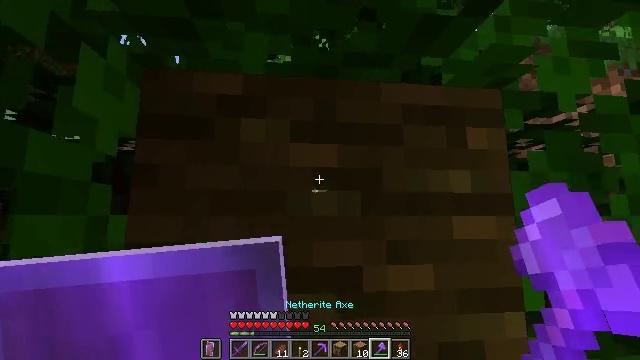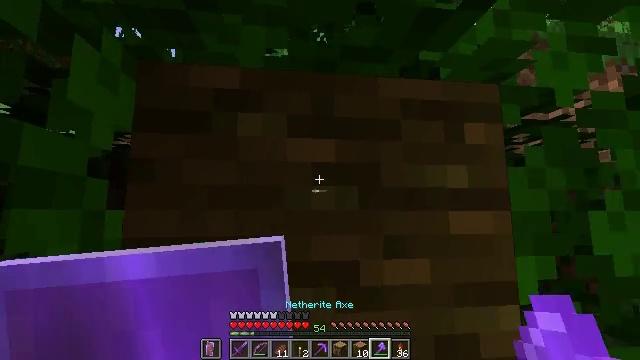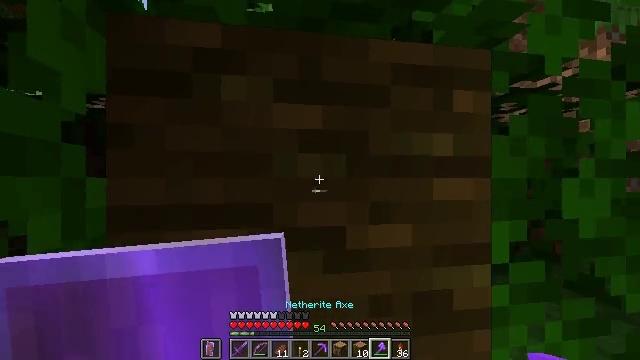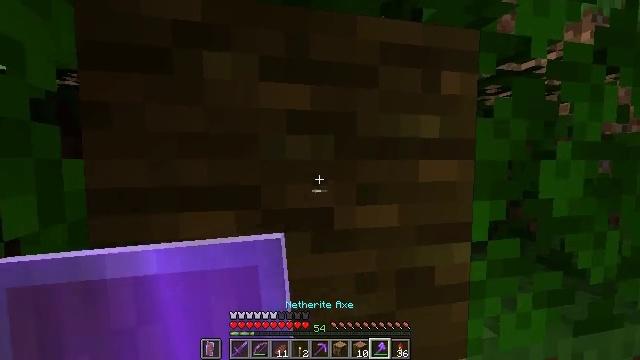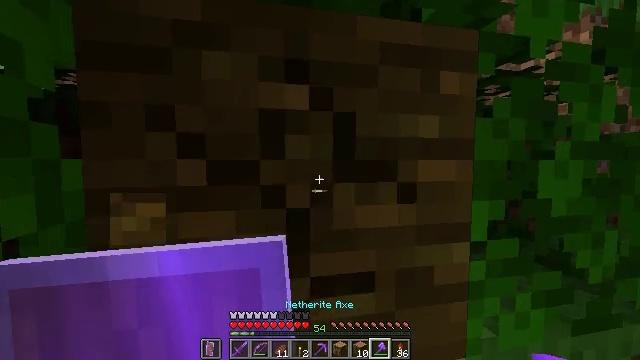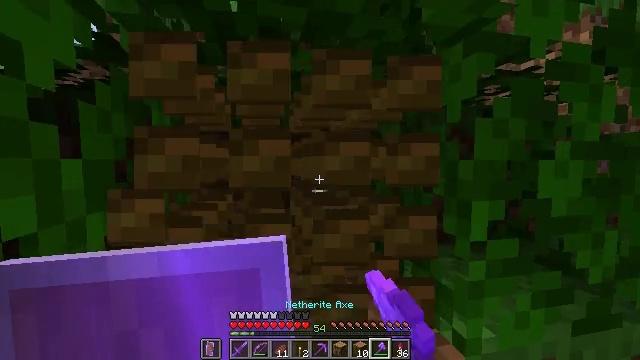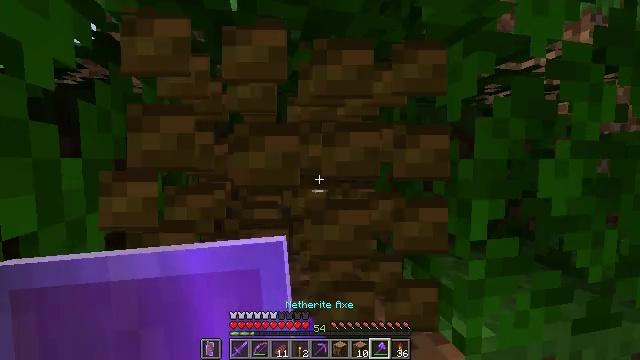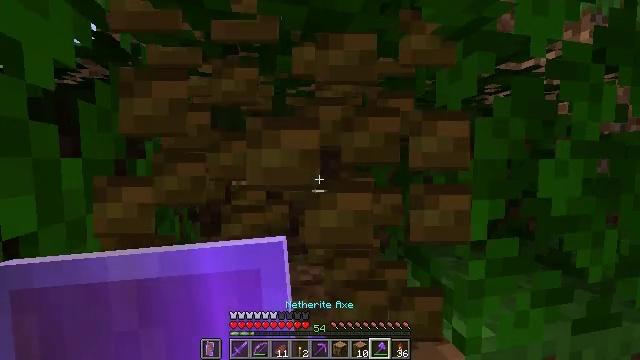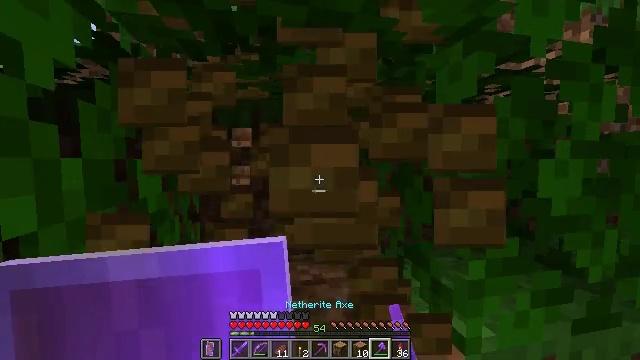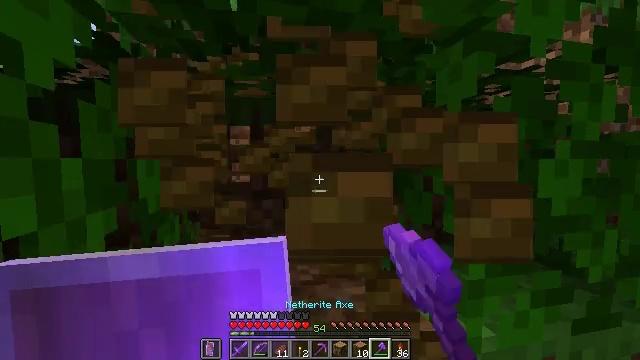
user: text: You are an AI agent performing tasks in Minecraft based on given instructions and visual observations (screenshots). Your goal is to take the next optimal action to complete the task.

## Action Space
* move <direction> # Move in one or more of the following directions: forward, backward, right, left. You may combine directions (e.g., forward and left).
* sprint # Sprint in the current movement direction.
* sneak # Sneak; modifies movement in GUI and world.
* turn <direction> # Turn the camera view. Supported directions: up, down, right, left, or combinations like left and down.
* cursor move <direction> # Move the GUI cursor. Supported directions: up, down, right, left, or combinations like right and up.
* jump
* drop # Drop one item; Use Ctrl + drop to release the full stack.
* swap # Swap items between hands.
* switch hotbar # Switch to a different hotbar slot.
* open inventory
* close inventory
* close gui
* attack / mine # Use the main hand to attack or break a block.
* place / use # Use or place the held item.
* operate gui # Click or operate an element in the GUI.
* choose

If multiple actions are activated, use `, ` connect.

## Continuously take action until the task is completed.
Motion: motion action
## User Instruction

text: Use an axe to chop the jungle log.
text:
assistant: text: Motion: turn down
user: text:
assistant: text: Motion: turn right and down
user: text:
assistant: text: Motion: turn right and down
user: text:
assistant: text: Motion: attack / mine
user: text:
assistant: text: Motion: attack / mine
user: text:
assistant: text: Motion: attack / mine
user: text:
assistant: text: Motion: attack / mine
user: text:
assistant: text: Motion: attack / mine
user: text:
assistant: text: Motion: attack / mine
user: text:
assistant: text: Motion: no_op